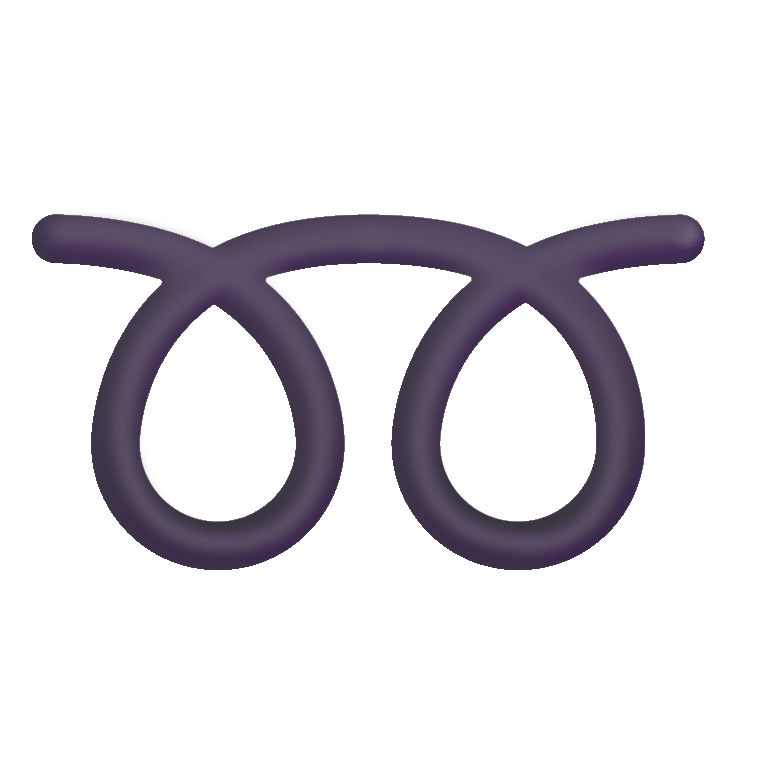
double curly loop color